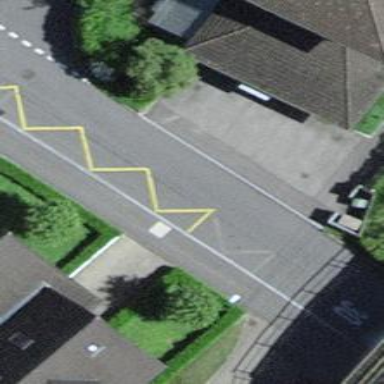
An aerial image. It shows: Bus stop with designated stop position for public transport.